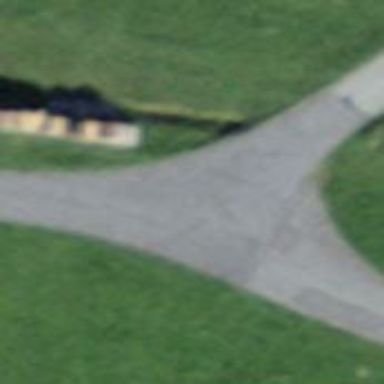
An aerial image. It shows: Bench.